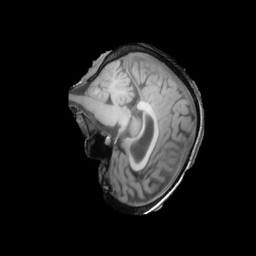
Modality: T1w
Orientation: sagittal
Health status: ill
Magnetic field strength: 3 T